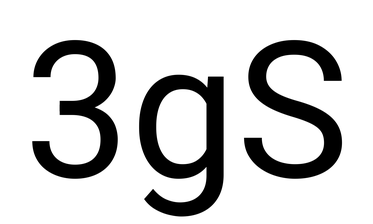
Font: Roboto_Regular